三年级 · 算术
一天大约装订多少本?

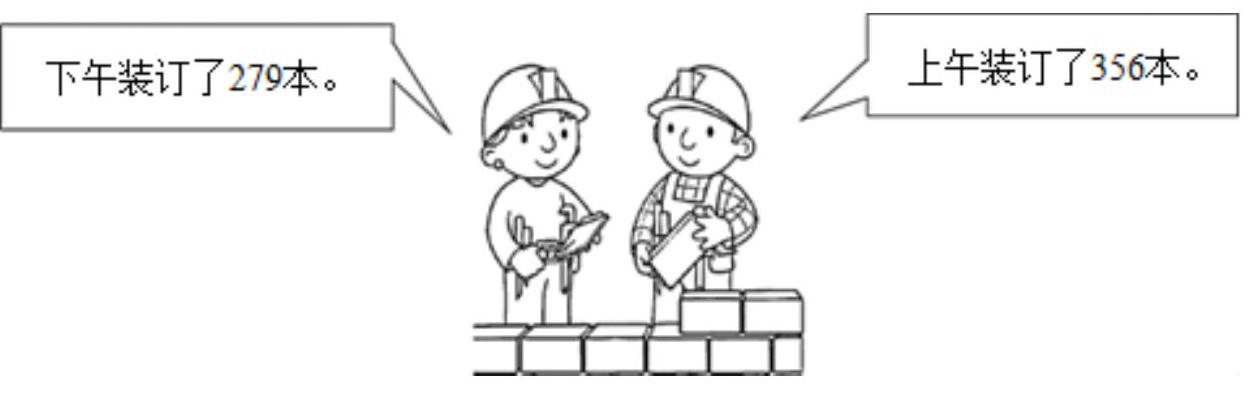
答案: 640 本

【分析】用上午装订图书本数加上下午装订图书本数, 求出一天装订图书总本数。将 356 估成 360 , 279 估成 280 , 再相加求和。

【详解】 $356+279 \approx 360+280=640$ (本)

答: 一天大约装订 640 本。

【点睛】本题考查整数加法估算的实际应用, 关键是根据四舍五入法求出两个加数的近似数。